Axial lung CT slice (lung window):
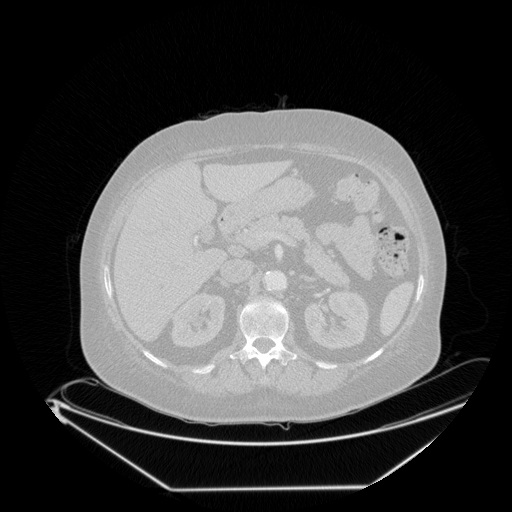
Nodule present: no